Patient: sex M, age 69
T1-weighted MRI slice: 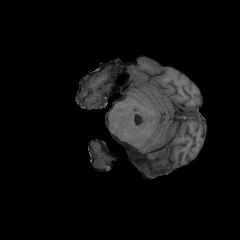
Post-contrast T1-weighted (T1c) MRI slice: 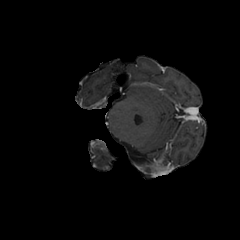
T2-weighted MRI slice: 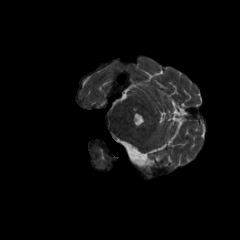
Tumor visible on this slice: no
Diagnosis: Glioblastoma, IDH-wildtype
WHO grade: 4